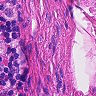
Metastatic tissue present: no